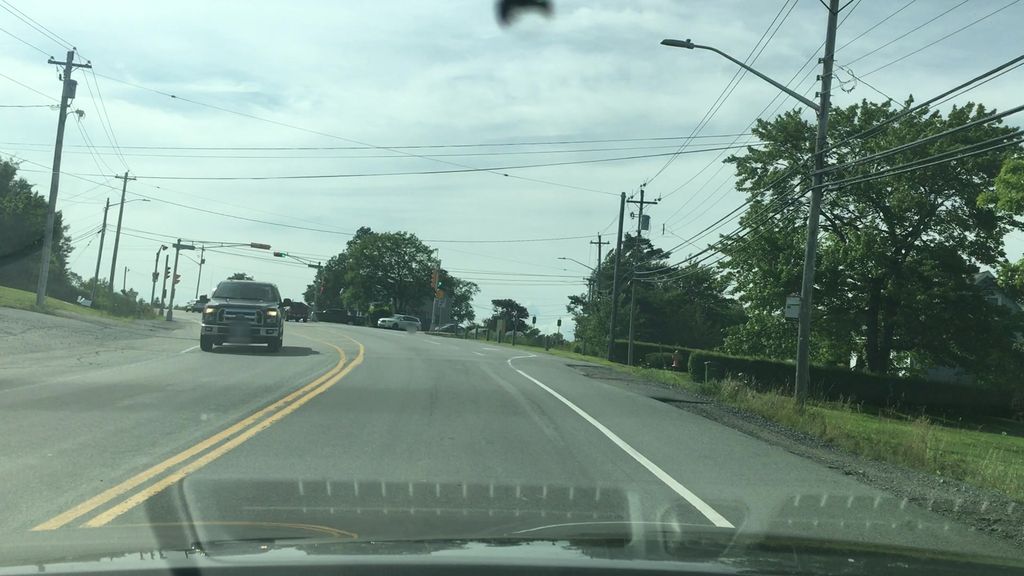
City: halifax